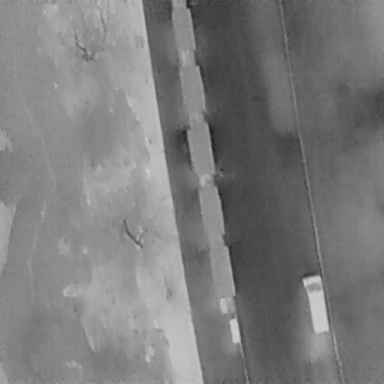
There is an OtherVehicle in the infrared image.